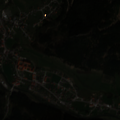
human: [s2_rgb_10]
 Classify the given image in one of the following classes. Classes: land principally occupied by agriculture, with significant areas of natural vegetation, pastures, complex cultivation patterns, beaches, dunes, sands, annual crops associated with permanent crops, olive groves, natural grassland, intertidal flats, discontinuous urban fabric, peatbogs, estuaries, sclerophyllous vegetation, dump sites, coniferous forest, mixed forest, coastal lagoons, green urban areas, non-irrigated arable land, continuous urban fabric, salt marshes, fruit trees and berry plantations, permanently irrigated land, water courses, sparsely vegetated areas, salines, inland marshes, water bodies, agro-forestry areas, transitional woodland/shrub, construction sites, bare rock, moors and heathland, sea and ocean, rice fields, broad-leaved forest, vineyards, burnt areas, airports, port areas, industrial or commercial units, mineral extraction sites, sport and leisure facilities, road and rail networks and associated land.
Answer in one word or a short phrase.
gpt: discontinuous urban fabric, pastures, coniferous forest, mixed forest